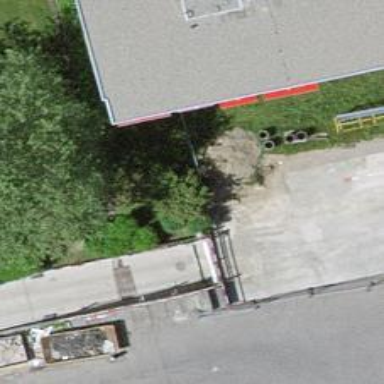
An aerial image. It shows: Parking entrance.